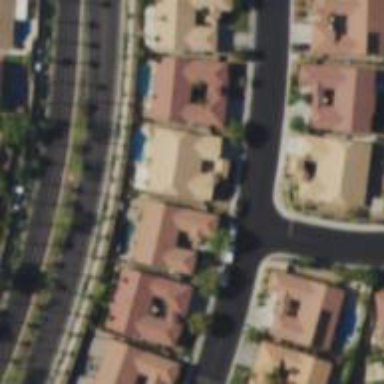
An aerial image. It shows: Residential road.